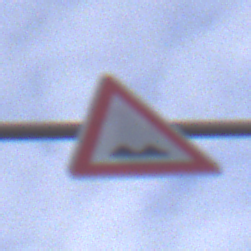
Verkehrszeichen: UnebeneFahrbahn
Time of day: MorningAfternoon
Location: Outdoor (Urban)
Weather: PartlyCloudy
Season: NotSpecified
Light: Natural